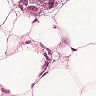
Metastatic tissue present: yes